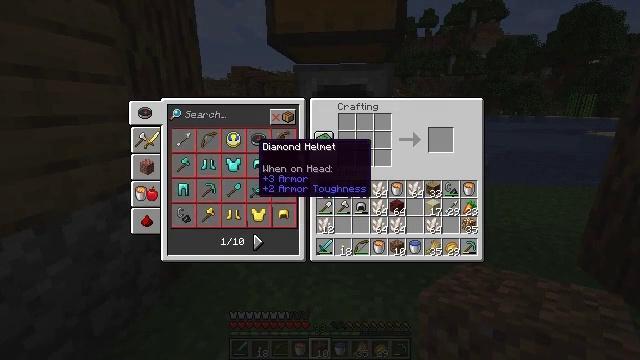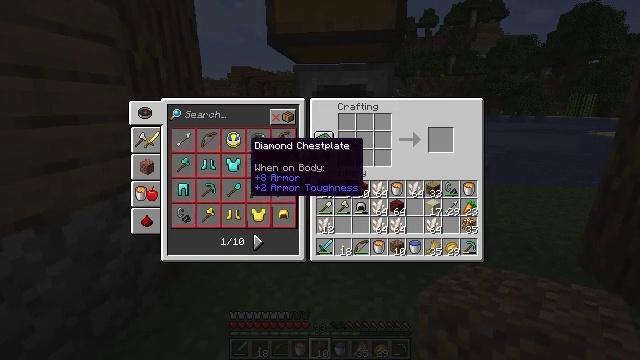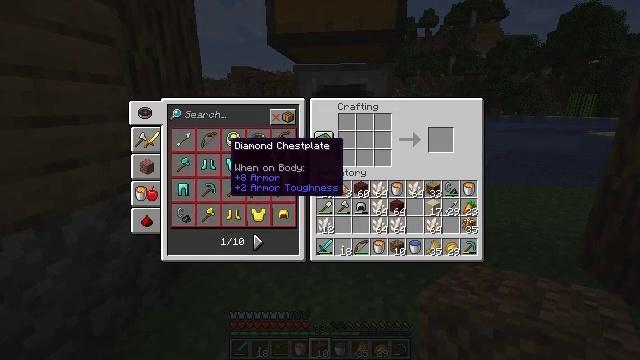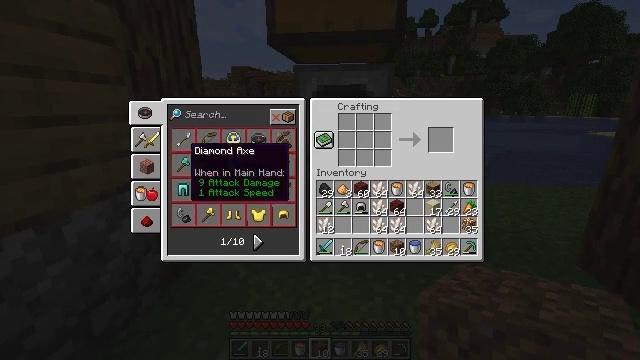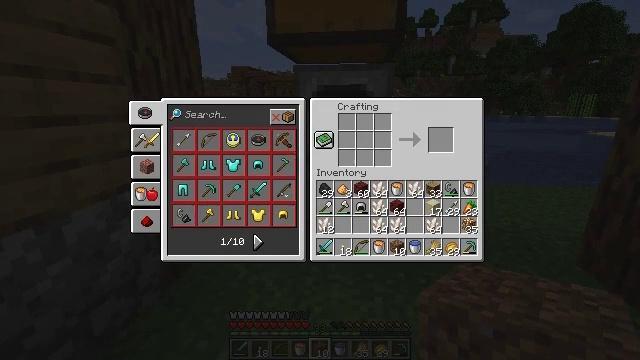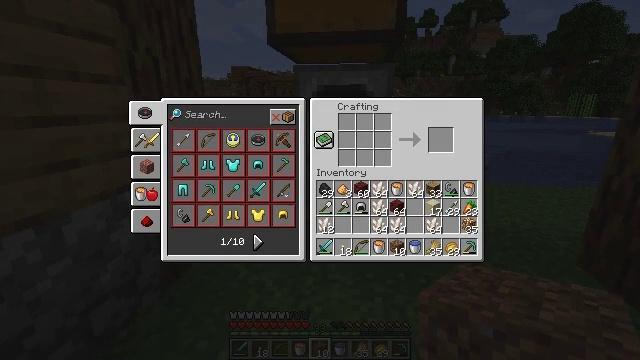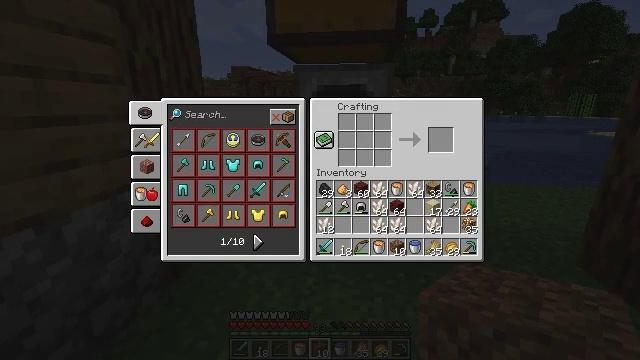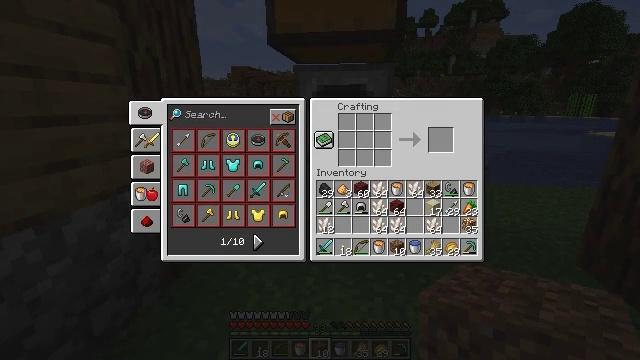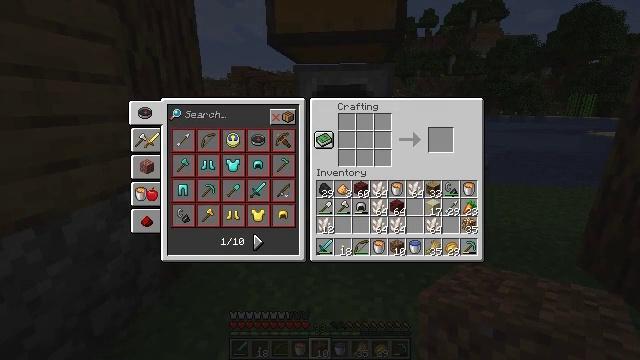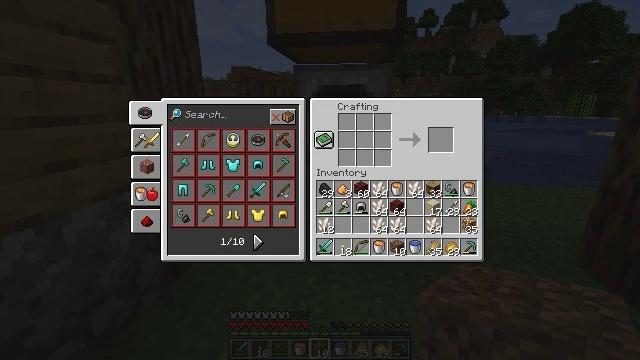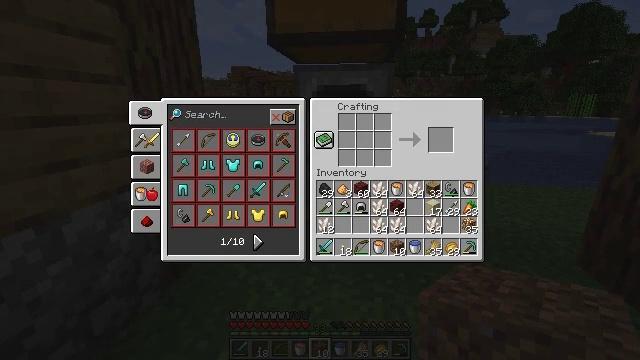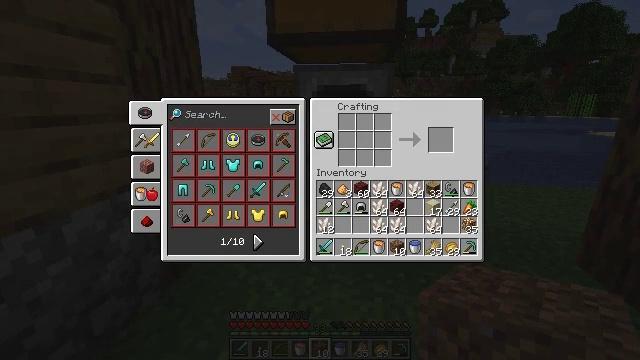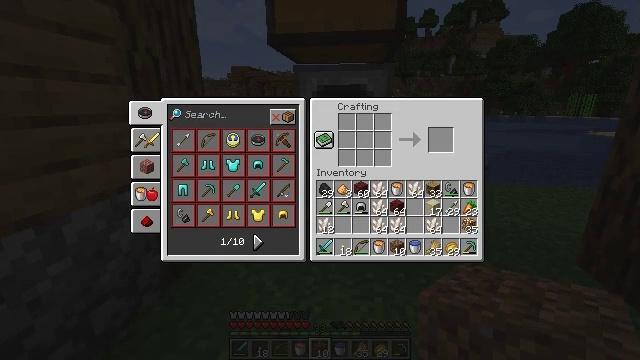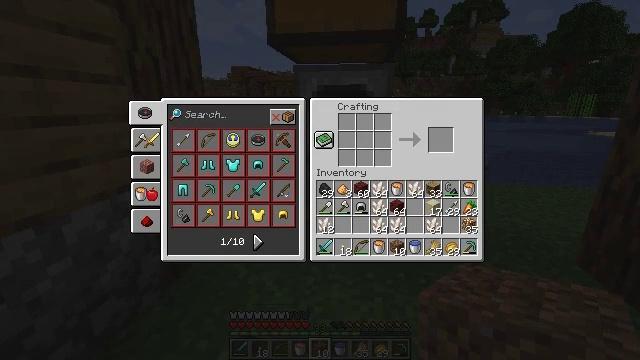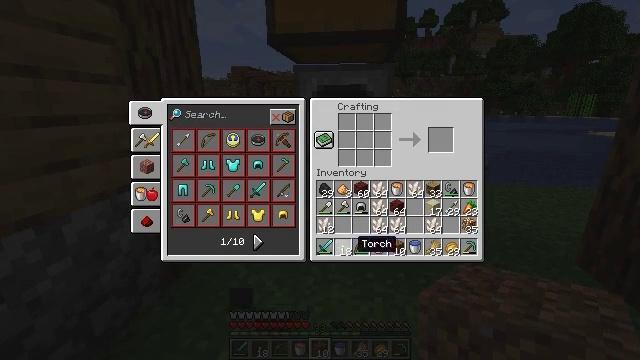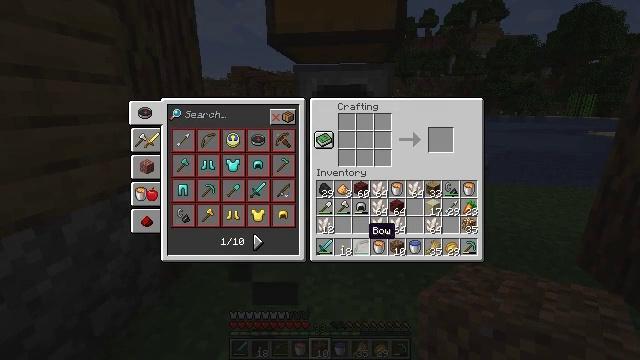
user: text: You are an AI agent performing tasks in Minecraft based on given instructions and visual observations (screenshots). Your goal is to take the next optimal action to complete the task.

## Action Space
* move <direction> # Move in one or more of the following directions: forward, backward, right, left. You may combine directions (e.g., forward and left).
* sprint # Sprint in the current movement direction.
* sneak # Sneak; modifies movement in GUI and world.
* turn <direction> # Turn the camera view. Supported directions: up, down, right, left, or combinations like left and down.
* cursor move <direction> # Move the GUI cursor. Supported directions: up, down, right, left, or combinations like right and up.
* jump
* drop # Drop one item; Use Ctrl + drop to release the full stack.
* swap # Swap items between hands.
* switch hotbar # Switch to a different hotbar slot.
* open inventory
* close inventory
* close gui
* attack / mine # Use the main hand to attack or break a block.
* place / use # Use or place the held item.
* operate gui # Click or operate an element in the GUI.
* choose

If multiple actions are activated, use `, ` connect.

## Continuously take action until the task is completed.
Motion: motion action
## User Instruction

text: Combine nether quartz in the crafting table to make a quartz block.
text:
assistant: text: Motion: cursor move left
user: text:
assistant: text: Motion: cursor move left
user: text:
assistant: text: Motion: cursor move left
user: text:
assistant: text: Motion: cursor move left
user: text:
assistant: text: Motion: cursor move down
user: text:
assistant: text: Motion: cursor move right and down
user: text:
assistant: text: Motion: cursor move right and down
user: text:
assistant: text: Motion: cursor move right and down
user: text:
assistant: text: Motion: cursor move right
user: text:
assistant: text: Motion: cursor move right
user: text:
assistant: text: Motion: cursor move right
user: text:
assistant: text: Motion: no_op
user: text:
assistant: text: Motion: cursor move up
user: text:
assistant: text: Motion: cursor move right and up
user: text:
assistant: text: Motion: cursor move right and up
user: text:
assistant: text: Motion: cursor move right
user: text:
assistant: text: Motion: no_op
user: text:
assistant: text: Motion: no_op
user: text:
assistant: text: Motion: operate gui
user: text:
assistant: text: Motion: operate gui
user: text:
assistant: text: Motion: operate gui
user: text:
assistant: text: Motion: no_op
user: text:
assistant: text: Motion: no_op
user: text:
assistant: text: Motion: no_op
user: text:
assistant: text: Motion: no_op
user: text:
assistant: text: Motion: no_op
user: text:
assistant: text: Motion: no_op
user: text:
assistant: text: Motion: no_op
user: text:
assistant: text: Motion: operate gui
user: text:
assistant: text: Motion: operate gui